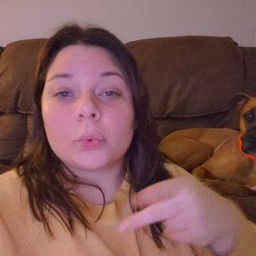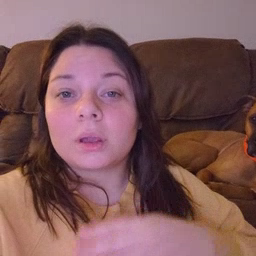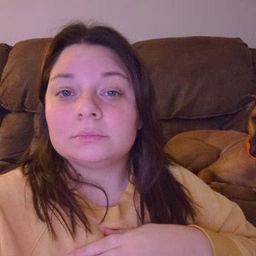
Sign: pool